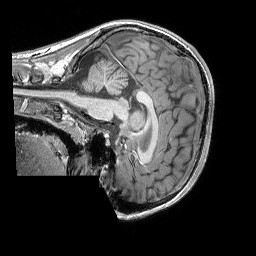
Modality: T1w
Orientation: sagittal
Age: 18
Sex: male
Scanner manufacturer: siemens
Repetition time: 2.25 s
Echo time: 0.00302 s